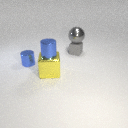
large yellow metal cube below small blue metal cylinder